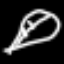
Label: leaf